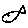
Label: fish